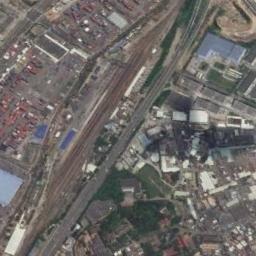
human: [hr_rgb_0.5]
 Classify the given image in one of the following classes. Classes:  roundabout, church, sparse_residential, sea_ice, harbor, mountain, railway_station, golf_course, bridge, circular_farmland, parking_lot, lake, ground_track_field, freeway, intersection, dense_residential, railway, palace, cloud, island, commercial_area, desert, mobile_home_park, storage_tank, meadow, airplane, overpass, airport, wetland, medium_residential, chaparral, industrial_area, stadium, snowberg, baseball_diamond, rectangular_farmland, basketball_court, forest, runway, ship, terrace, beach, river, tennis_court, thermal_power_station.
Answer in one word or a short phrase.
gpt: railway_station